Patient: sex M, age 71
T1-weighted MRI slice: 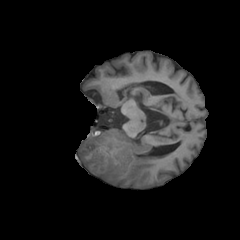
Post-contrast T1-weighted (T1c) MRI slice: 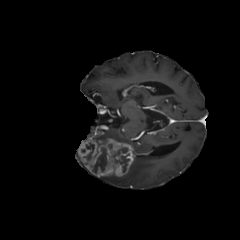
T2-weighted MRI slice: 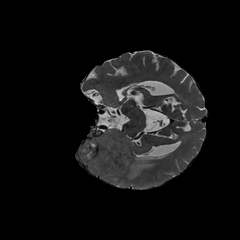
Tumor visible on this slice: yes
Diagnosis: Glioblastoma, IDH-wildtype
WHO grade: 4